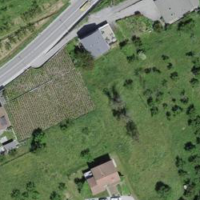
EUNIS habitat code: 55
Species observed at this site:
Accipiter nisus